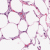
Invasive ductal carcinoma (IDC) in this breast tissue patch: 0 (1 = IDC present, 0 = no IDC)